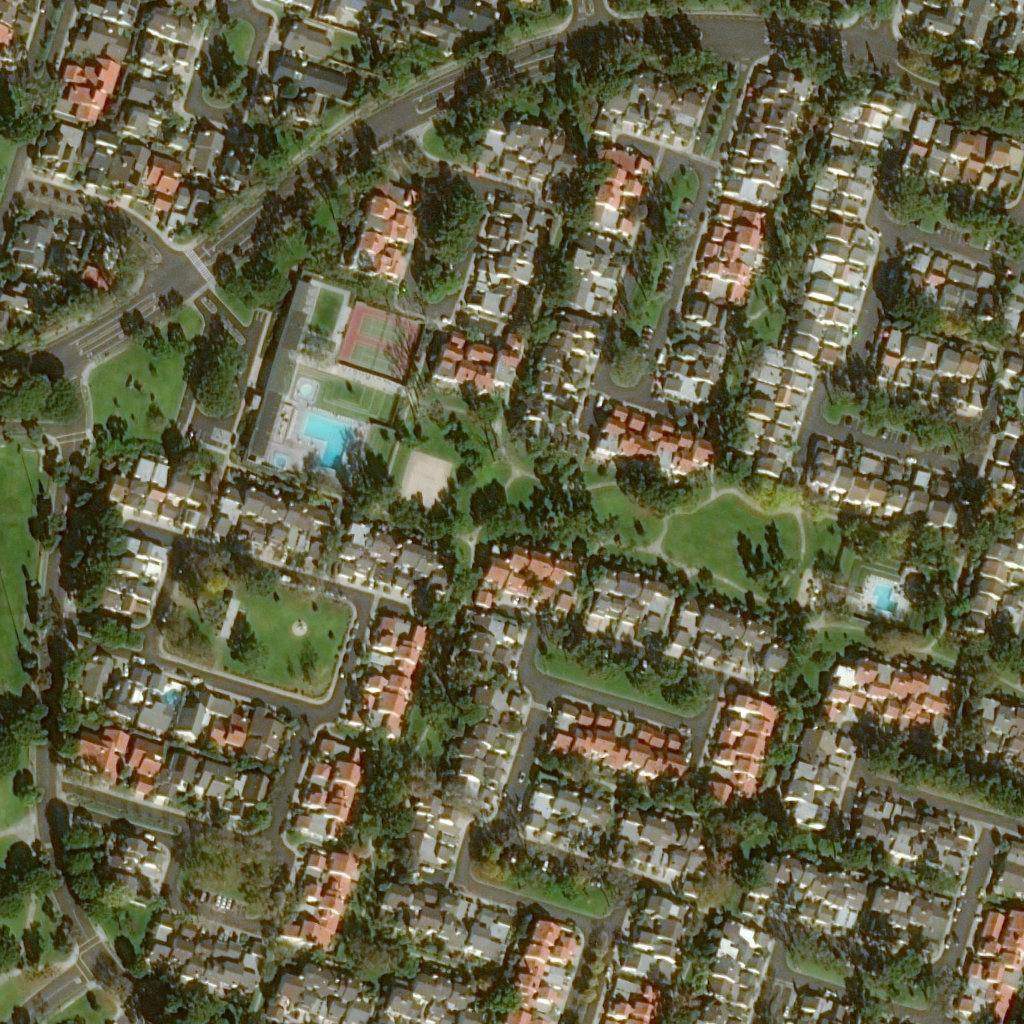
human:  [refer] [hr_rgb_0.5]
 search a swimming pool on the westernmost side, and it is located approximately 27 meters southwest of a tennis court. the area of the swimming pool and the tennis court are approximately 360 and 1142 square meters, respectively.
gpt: <box>[[28, 40, 34, 45, 0]]</box>

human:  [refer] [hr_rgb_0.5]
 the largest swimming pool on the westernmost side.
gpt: <box>[[28, 40, 34, 45, 0]]</box>

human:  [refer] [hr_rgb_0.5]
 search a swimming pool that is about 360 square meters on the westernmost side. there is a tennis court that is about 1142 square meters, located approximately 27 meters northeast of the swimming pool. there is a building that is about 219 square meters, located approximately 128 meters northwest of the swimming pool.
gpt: <box>[[28, 40, 34, 45, 0]]</box>